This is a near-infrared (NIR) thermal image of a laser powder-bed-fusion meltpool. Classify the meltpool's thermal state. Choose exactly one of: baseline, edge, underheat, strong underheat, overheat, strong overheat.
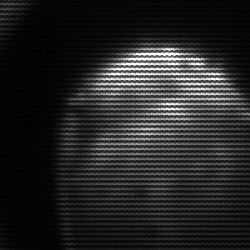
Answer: edge